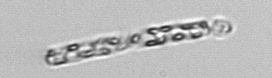
Label: Dactyliosolen_fragilissimus